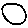
Label: circle